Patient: sex M, age 60
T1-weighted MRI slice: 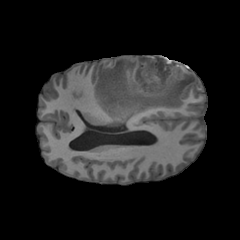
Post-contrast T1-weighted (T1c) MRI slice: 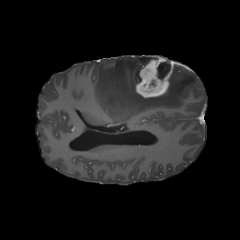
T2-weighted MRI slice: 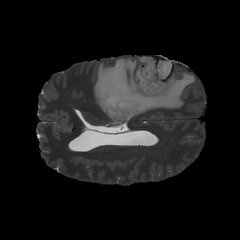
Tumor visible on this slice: yes
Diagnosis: Glioblastoma, IDH-wildtype
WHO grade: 4